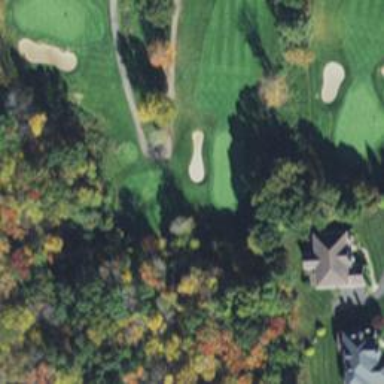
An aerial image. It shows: Service road used as golf cart path.